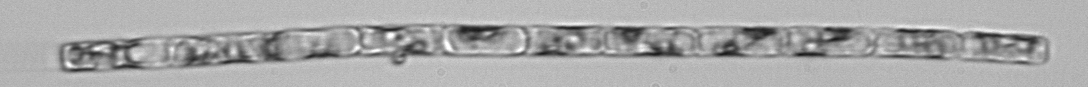
Label: Guinardia_delicatula